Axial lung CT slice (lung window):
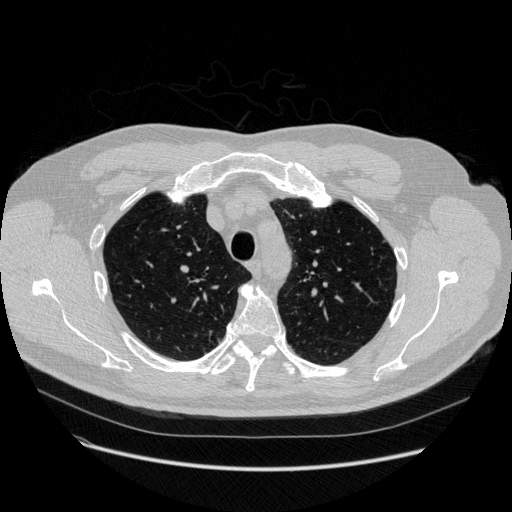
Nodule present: no